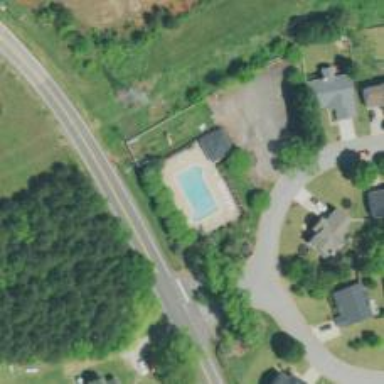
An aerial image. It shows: Swimming pool located in leisure land.